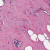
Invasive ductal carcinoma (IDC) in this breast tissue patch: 1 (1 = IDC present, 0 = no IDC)